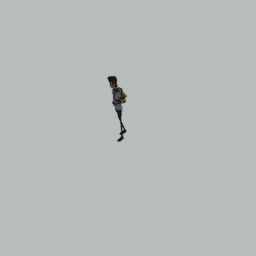
Label: people